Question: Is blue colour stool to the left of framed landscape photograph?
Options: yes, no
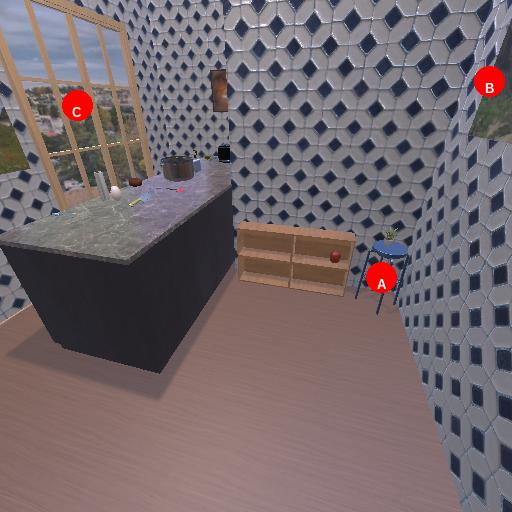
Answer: yes